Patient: sex M, age 60
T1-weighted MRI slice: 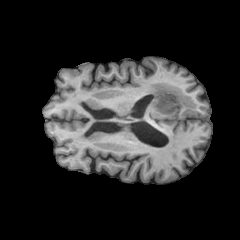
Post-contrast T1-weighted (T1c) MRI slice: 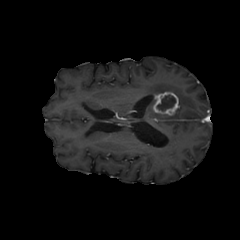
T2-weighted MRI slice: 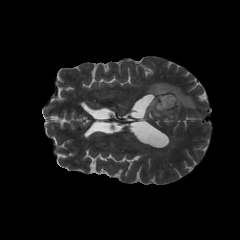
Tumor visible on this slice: yes
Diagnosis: Glioblastoma, IDH-wildtype
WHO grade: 4